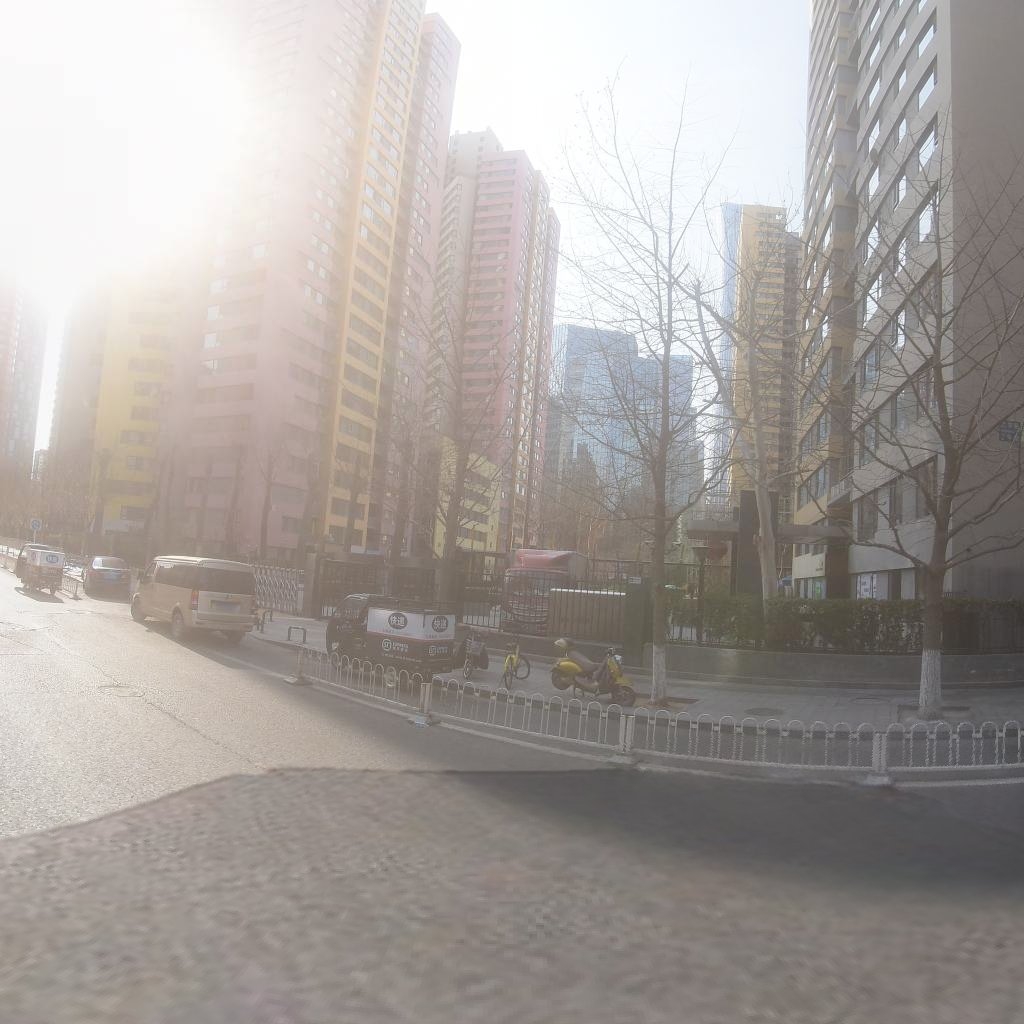
Region: Chaoyang
Road damage annotations: longitudinal crack, manhole cover